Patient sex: F
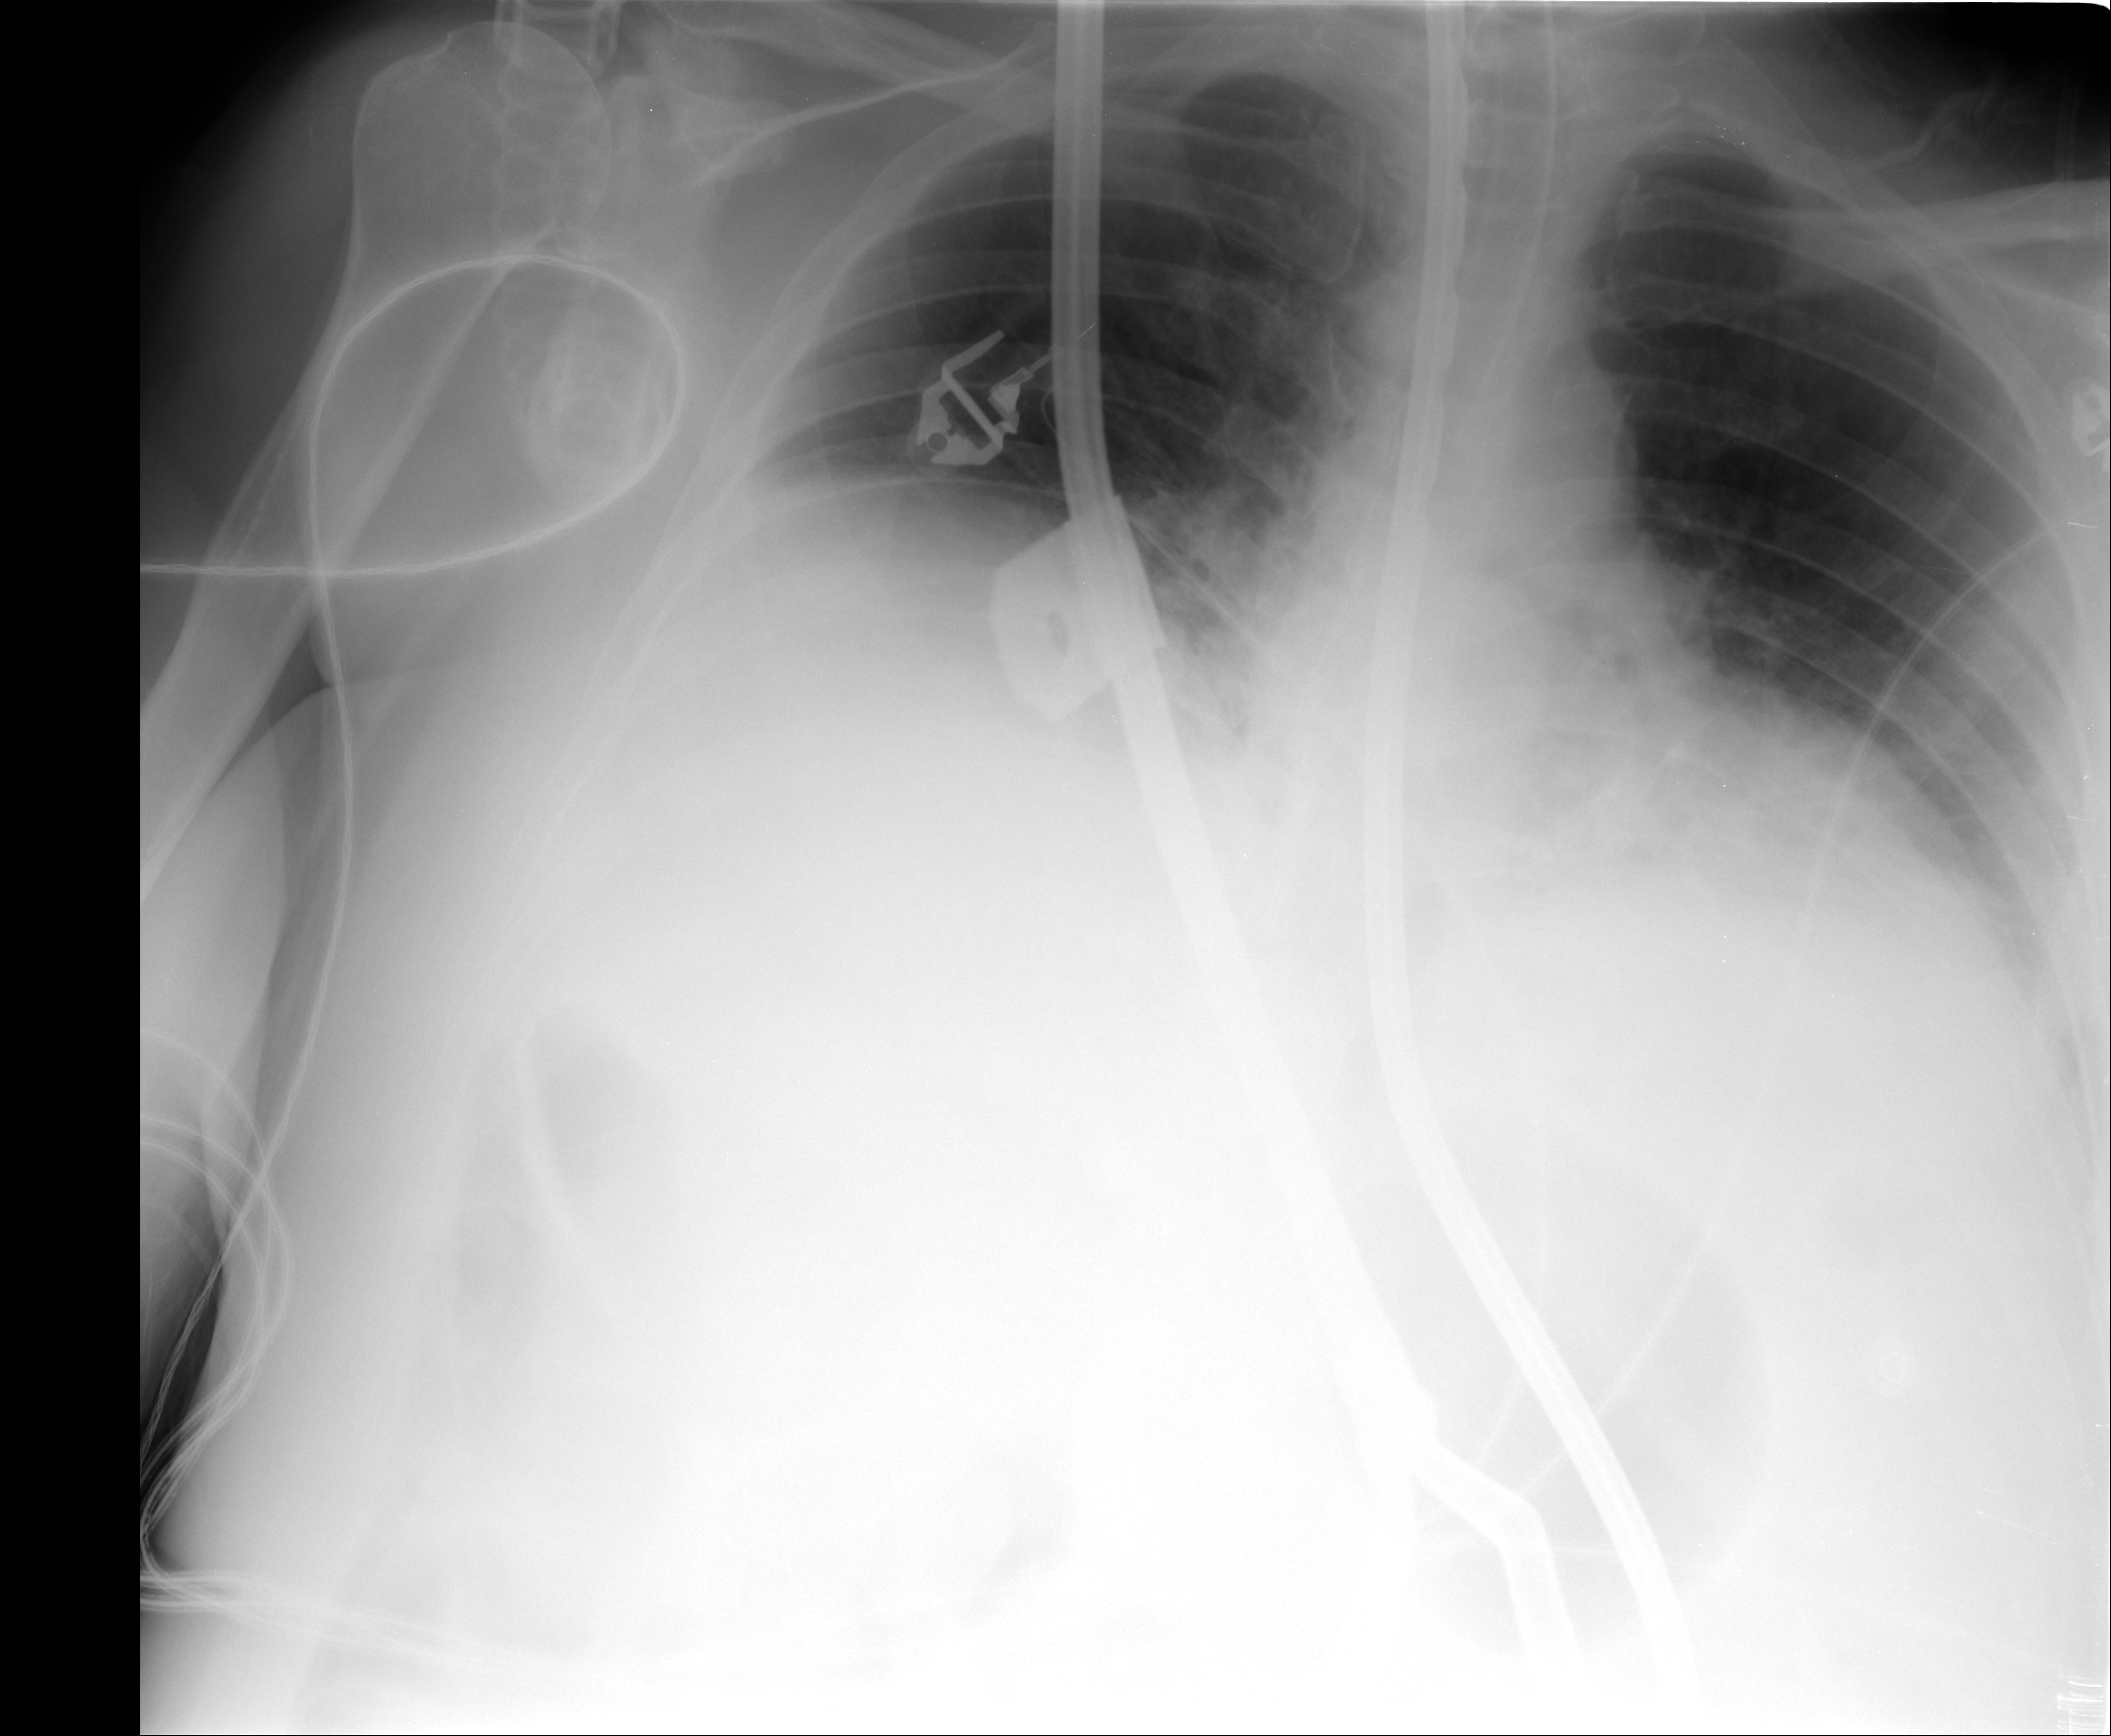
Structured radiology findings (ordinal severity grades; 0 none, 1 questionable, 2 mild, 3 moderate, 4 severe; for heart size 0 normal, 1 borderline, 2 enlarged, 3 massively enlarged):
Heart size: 1
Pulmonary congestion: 0
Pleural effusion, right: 2
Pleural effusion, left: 2
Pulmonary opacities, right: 1
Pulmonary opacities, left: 0
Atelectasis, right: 2
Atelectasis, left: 2